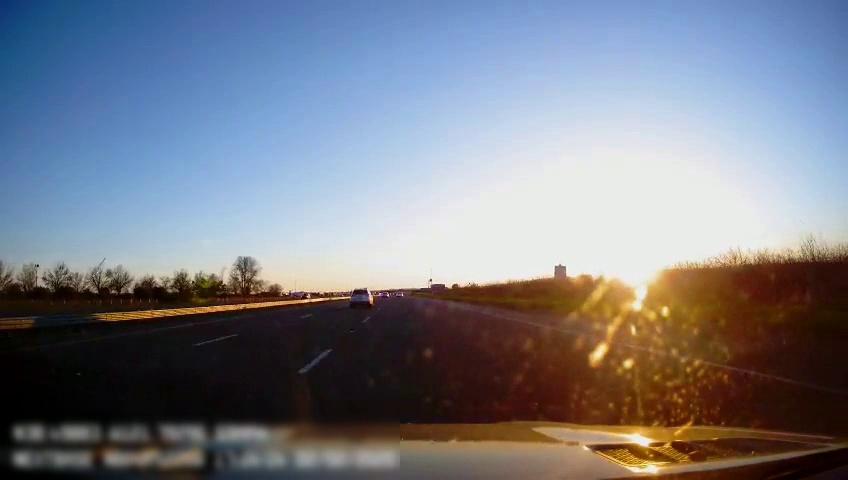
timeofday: Day
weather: Sunny
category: Drivable Space
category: Vehicles | SUV
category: Lanes | Alternate Lane
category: Lanes | Alternate Lane
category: Lanes | Current Lane
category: Lanes | Alternate Lane
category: Traffic | Signs